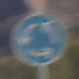
Verkehrszeichen: Kreisverkehr
Zusatzzeichen oben: VorfahrtGewaehren
Umgebung: Outdoor, Nature
Tageszeit: Midday
Wetter: Clear
Licht: Natural
Jahreszeit: NotSpecified
Kontrast: HighContrast